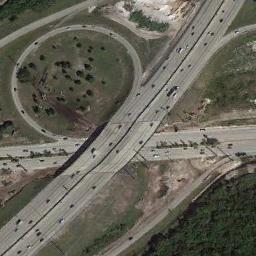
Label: overpass